Breast ultrasound image
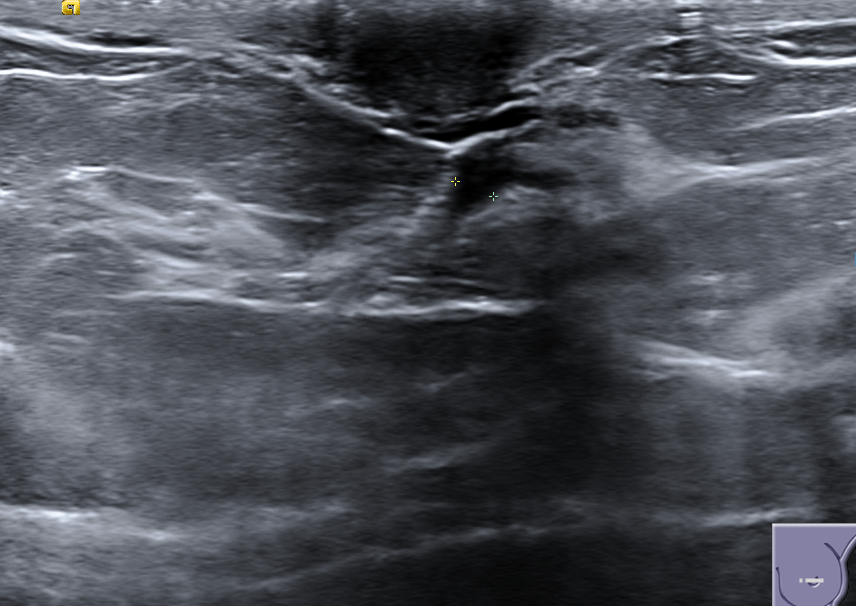
Diagnosis: benign